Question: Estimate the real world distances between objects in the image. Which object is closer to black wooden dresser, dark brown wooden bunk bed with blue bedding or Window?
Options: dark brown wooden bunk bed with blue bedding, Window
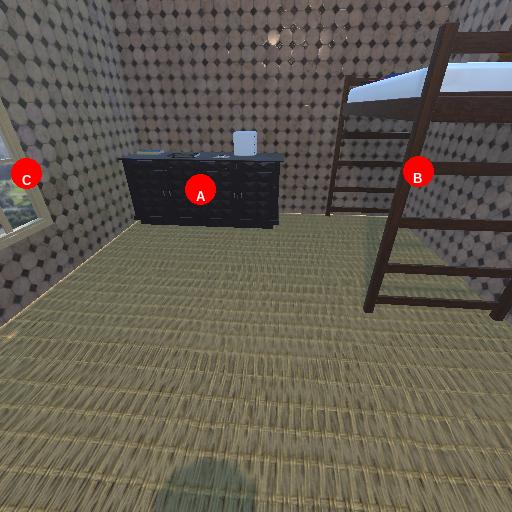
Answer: dark brown wooden bunk bed with blue bedding